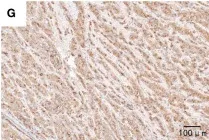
Pathological outcomes of the patient. (x100): Immunohistochemistry staining revealed tumor cells expressing CK7, CK8/18, CK19 (with weak positivity), AFP, and ,Glypican-3, respectively.
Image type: pathology (immunostaining)